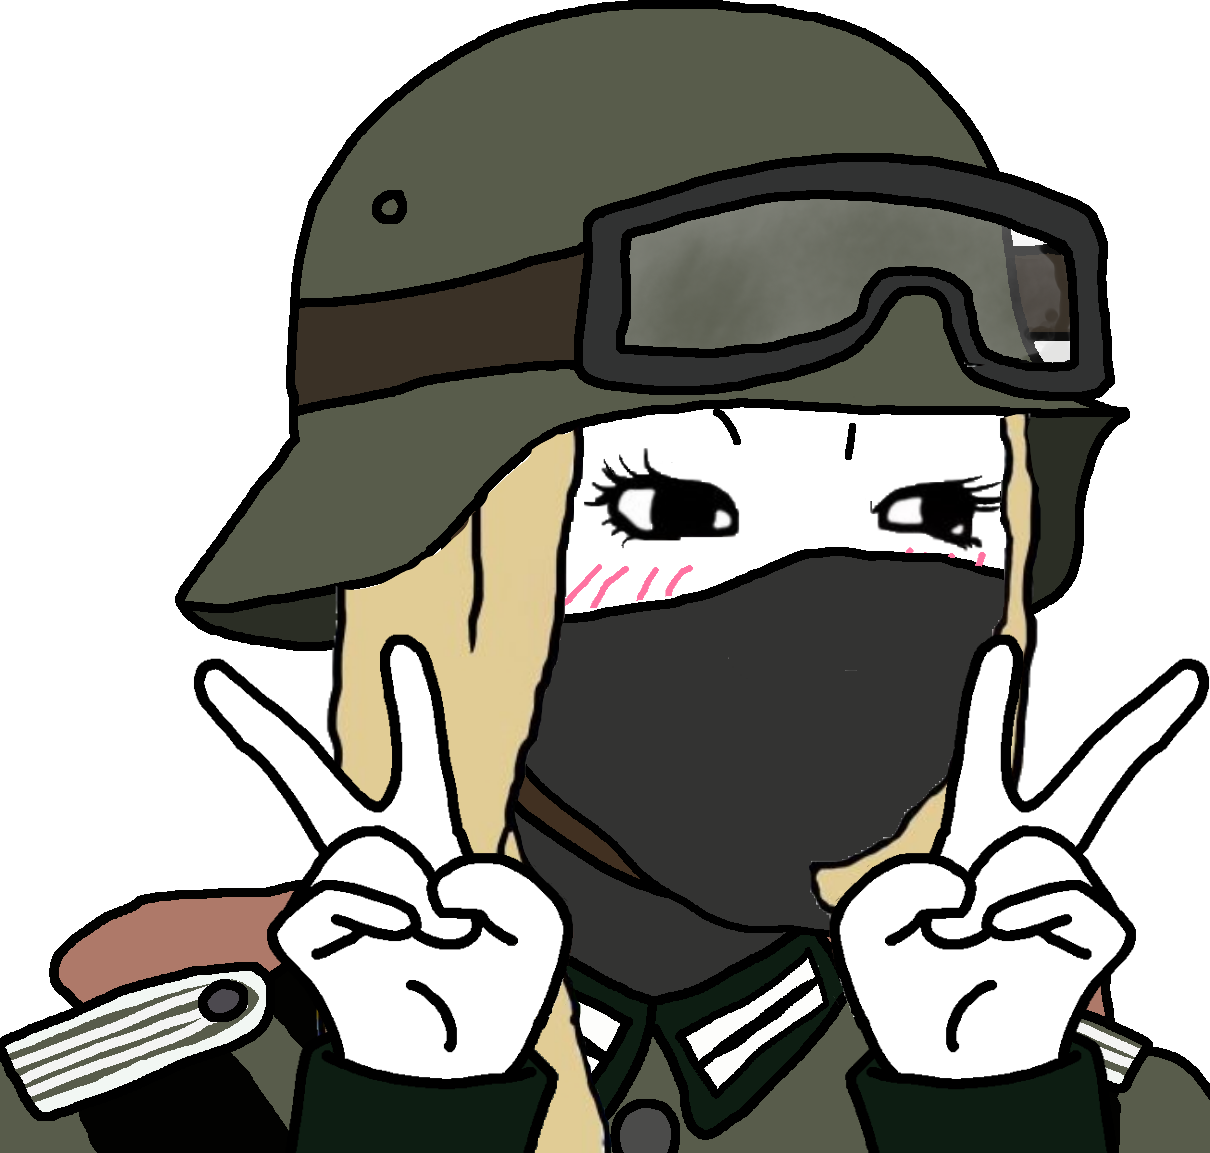
Label: 5_Trad_Wife